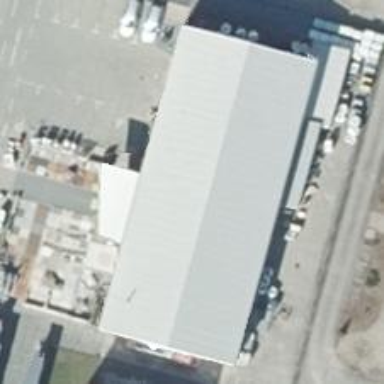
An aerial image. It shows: Trade shop.